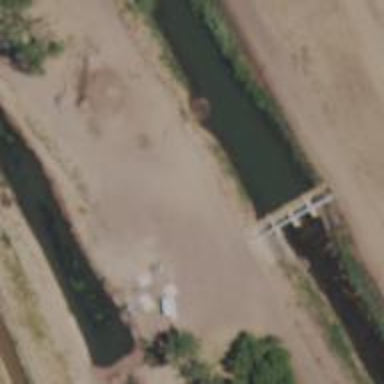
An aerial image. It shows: Lock gate on waterway.